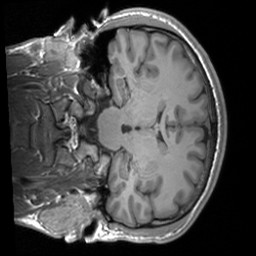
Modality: T1w
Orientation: coronal
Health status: healthy
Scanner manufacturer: siemens
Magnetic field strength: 3 T
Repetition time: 1.9 s
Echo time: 0.00226 s